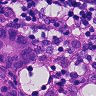
Metastatic tissue present: yes